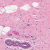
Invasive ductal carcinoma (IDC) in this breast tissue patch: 0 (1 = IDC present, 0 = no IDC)